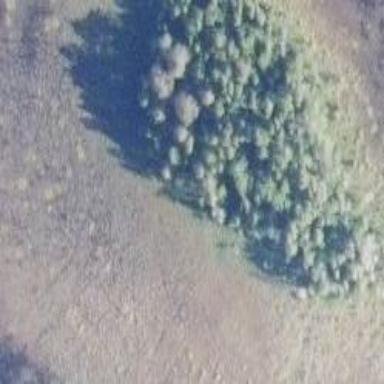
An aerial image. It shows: Forest area.